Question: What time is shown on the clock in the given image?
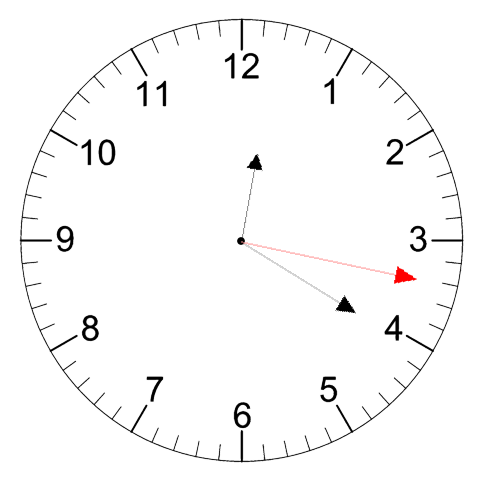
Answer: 12:20:17